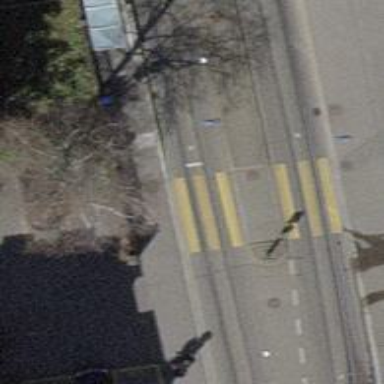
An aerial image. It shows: Tram stop with public transport connection.